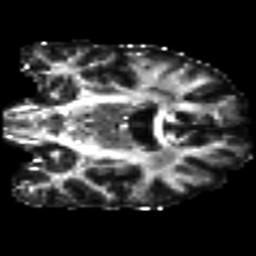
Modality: FA
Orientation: coronal
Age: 25
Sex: male
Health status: healthy
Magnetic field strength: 3 T
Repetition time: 8.4 s
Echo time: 0.0926 s